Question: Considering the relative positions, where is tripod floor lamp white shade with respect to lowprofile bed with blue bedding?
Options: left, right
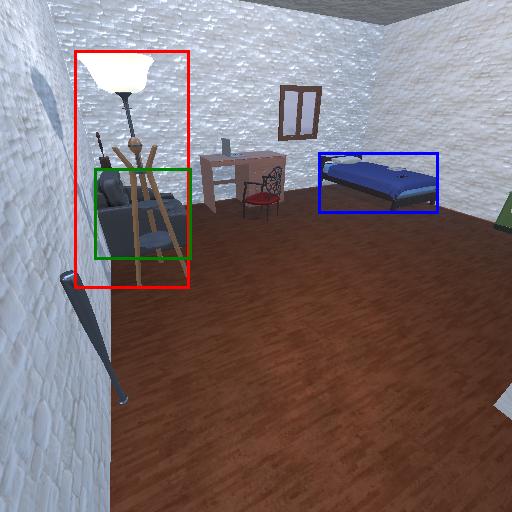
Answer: left